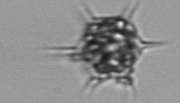
Label: Dictyocha